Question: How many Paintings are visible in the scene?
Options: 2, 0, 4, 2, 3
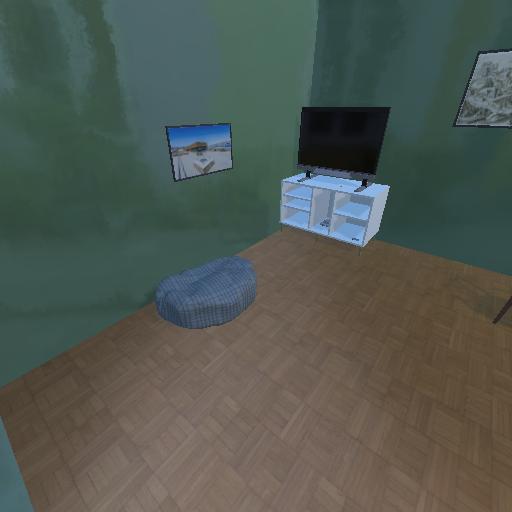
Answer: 2